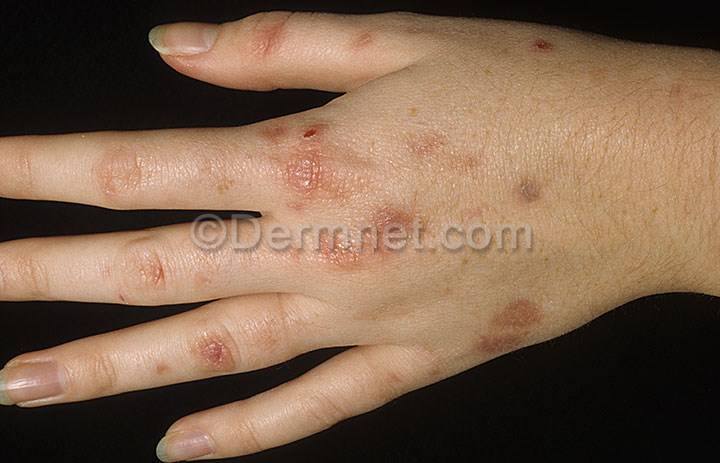
Disease: Light Diseases and Disorders of Pigmentation